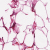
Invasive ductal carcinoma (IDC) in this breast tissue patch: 0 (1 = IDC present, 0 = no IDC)